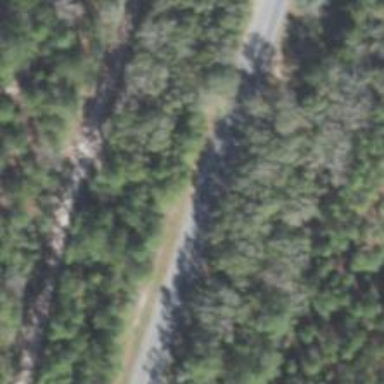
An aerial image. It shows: Asphalt road classified as primary highway.